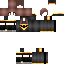
A female human skin with medium skin, wearing brown long hair dressed in a blue hoodie and black pants, featuring a closed mouth.